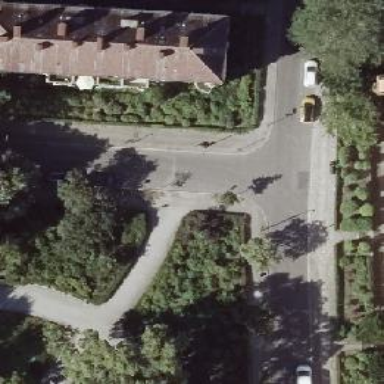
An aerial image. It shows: Footway with pebblestone surface.